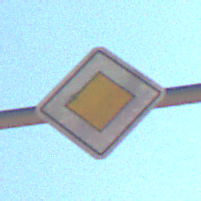
Verkehrszeichen: Vorfahrtsstrasse
Umgebung: Outdoor, Nature
Tageszeit: MorningAfternoon
Wetter: Clear
Licht: Natural
Jahreszeit: Summer
Kontrast: HighContrast